【题型】选择题　【知识点】函数　【难度】easy
如图，向高为$H$的圆柱形水杯中注水，已知水杯底面圆半径为1，那么注水量与水深的函数关系的图象是（  ）

A．
 \quad \quad B．

C．
 \quad \quad D．

\vspace{0.2cm}
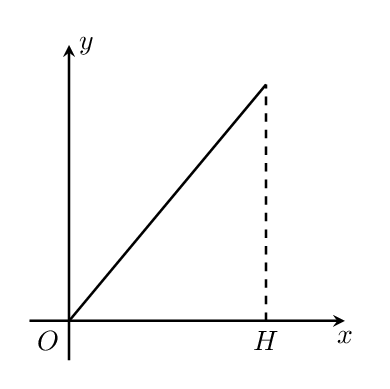
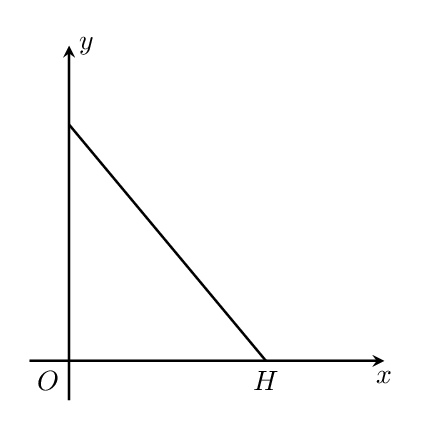
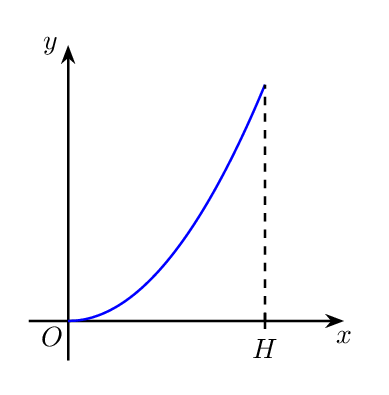
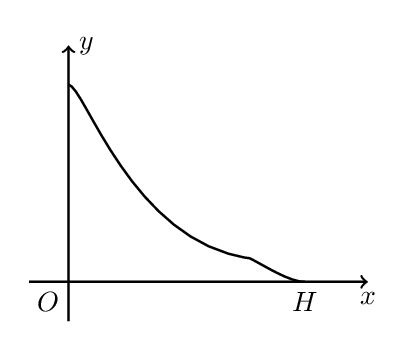
【解答】

\noindent \textbf{【答案】} A

\vspace{0.2cm}
\noindent \textbf{【分析】} 本题主要考查了函数的图象的知识点，根据圆柱形水杯是均匀的物体，随着水的深度变高，需要的注水量也是均匀升高的，判断函数为正比例函数关系式，正确理解函数的图象是解题的关键．

\vspace{0.2cm}
\noindent \textbf{【详解】} 解：由于圆柱形水杯是均匀的物体，随着水的深度变高，需要的注水量也是均匀升高的，可知，只有选项A适合均匀升高这个条件，
故选：A．